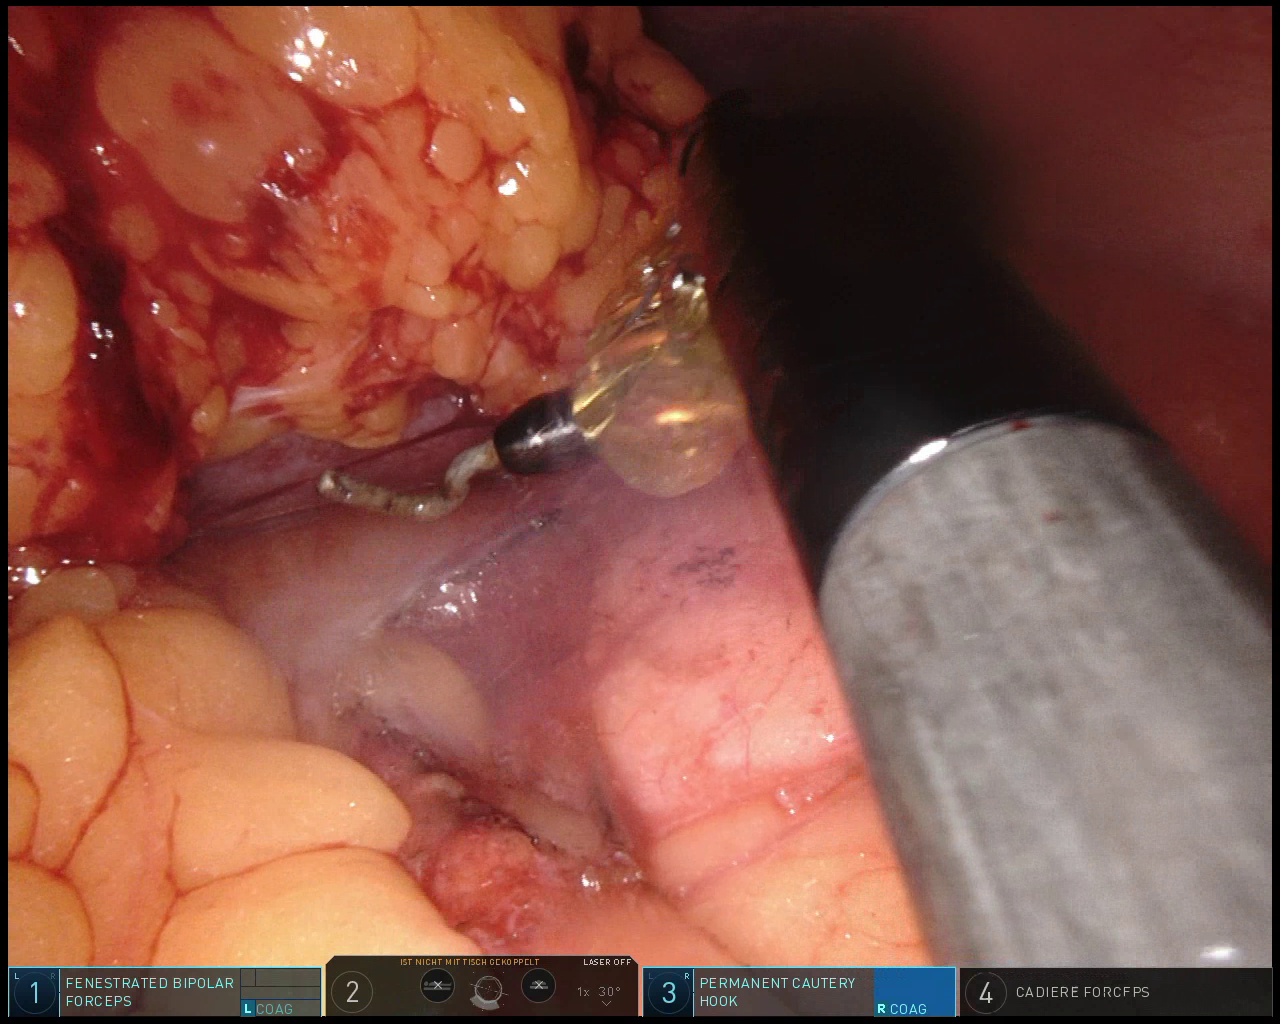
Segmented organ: abdominal_wall
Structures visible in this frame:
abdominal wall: yes
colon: no
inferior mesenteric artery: no
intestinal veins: no
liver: no
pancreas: no
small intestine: no
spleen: yes
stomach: no
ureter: no
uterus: no
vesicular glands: no